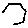
Label: hexagon